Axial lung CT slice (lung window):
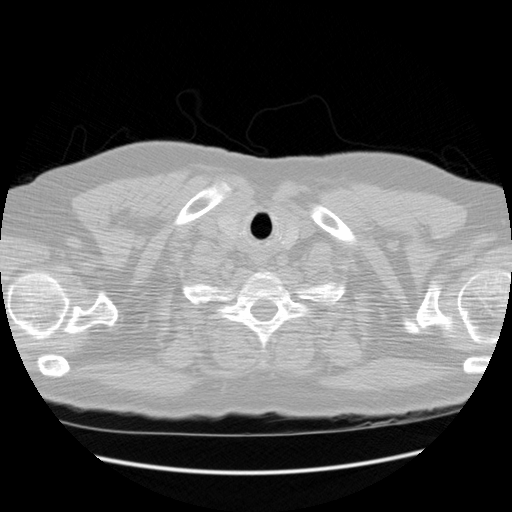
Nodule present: no